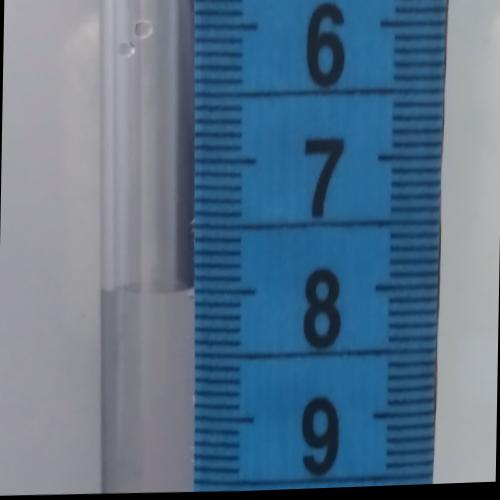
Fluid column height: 8.0 cm